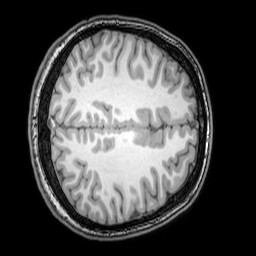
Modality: T1w
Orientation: axial
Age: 23
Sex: male
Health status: healthy
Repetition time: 0.081 s
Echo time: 0.037 s